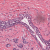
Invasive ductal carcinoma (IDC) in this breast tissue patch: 1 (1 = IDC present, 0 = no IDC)